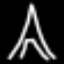
Label: The Eiffel Tower